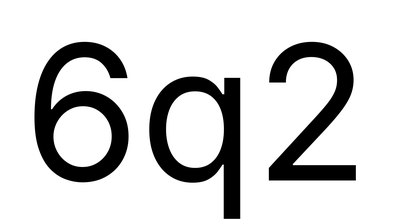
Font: Inter_Regular